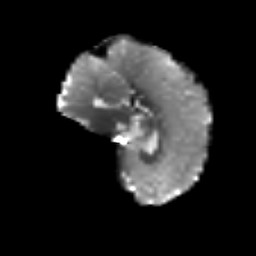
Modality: T2w
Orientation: sagittal
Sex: male
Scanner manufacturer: siemens
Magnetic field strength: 3 T
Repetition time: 5 s
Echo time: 0.071 s